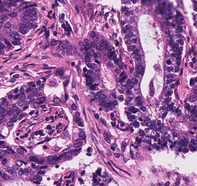
Tumor epithelial tissue: yes
Tumor-associated stroma tissue: yes
Normal tissue: no